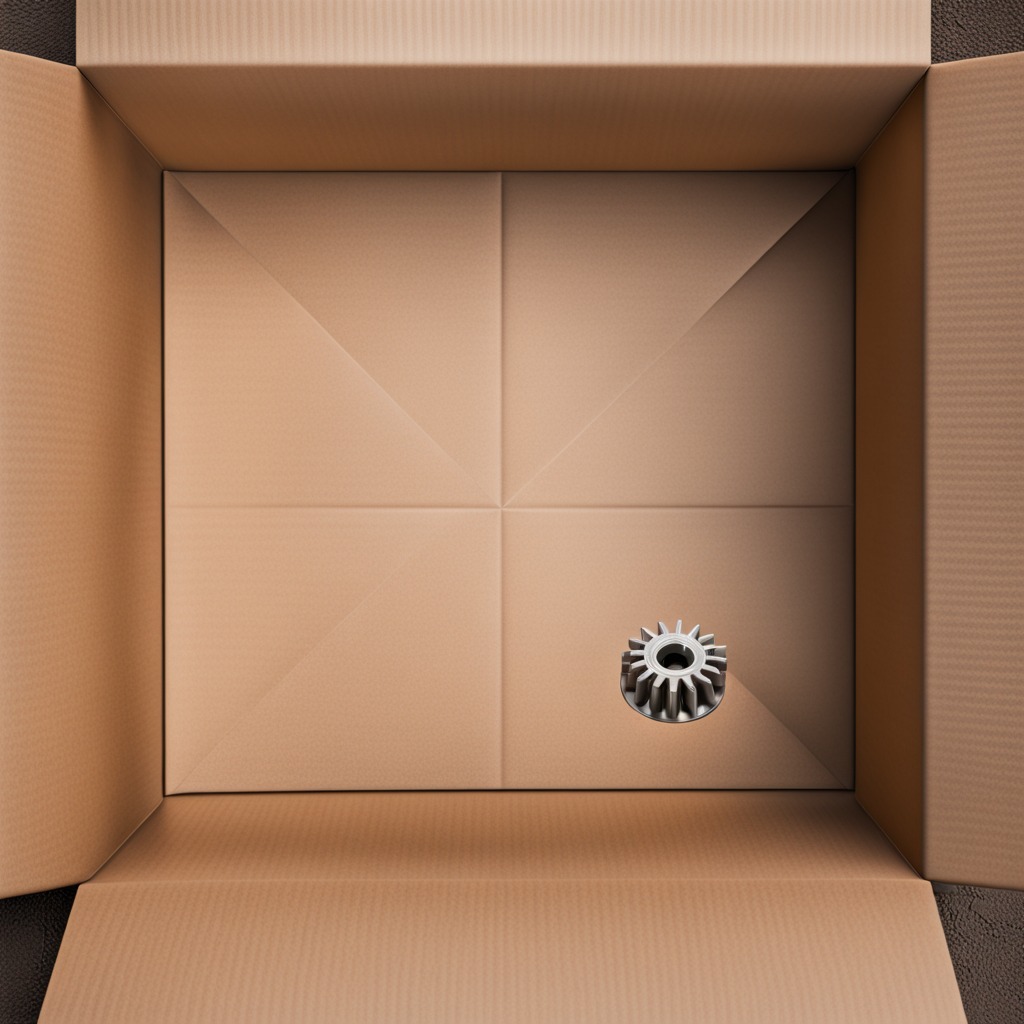
A steel gear with teeth lies on a clean dry cardboard box surface in an outdoor workshop during daytime bright natural light soft shadows slightly creased but